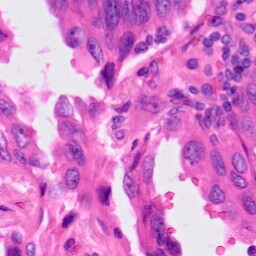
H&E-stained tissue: Lung